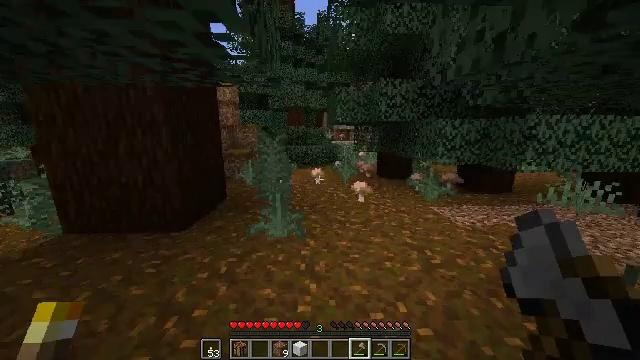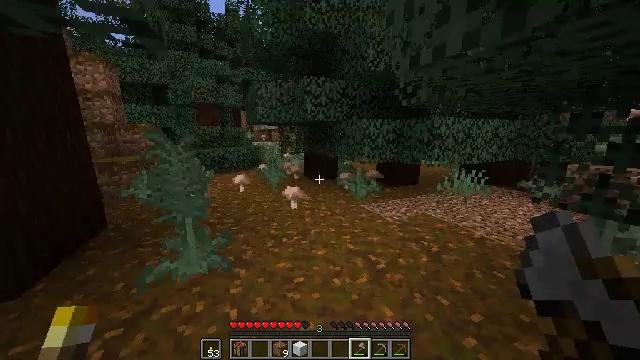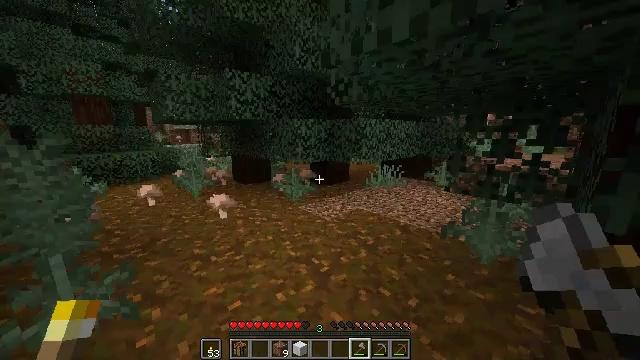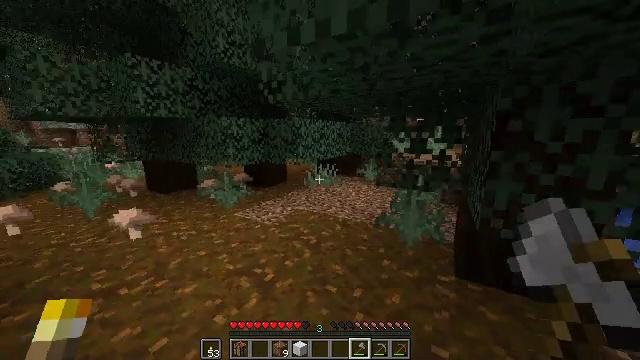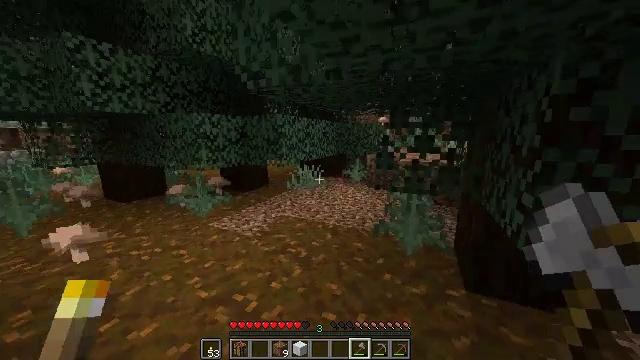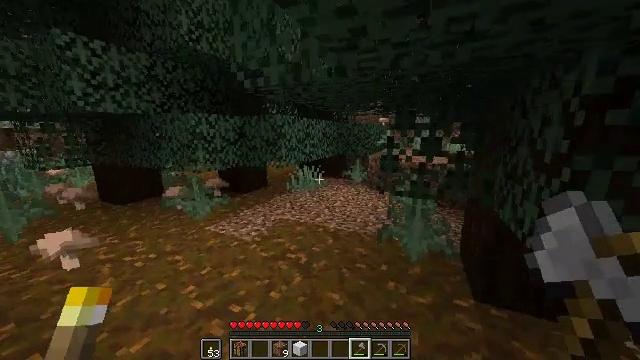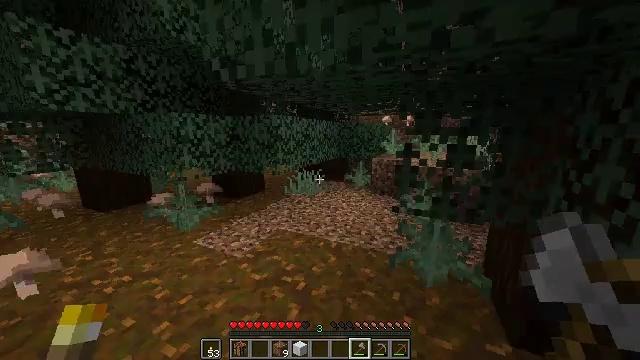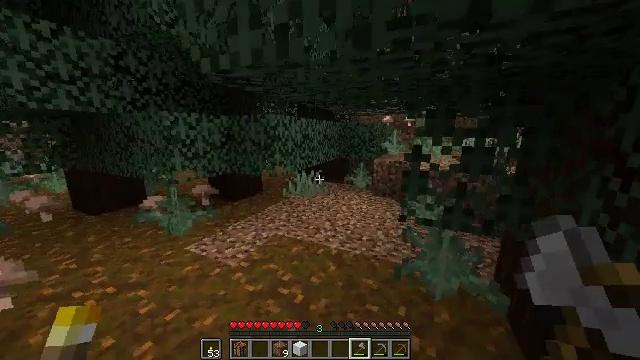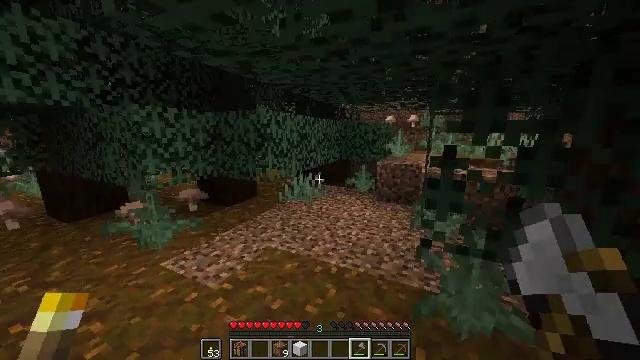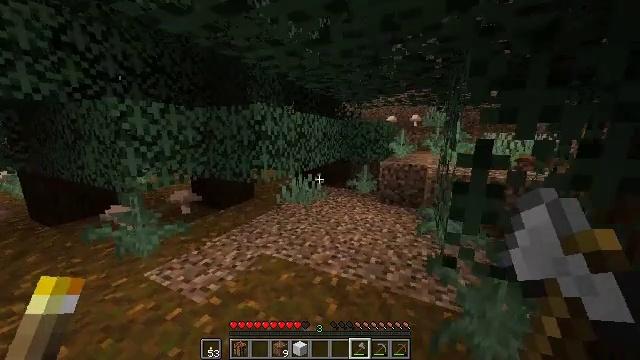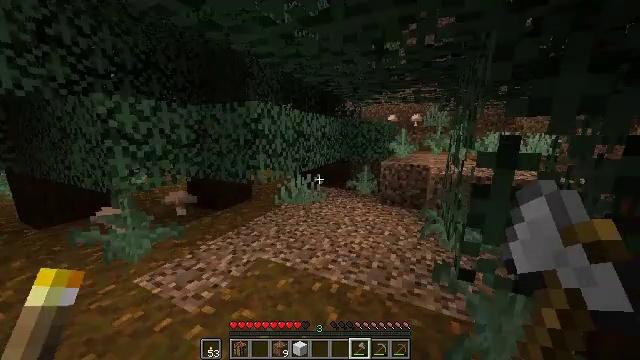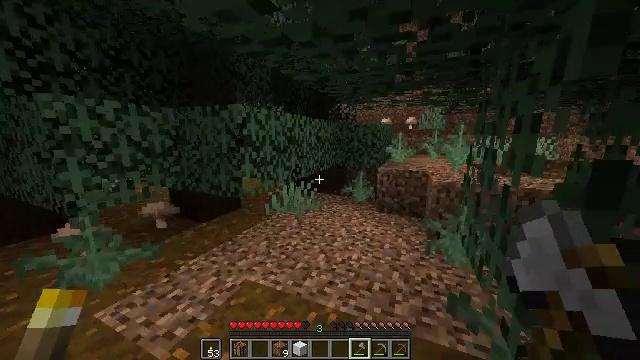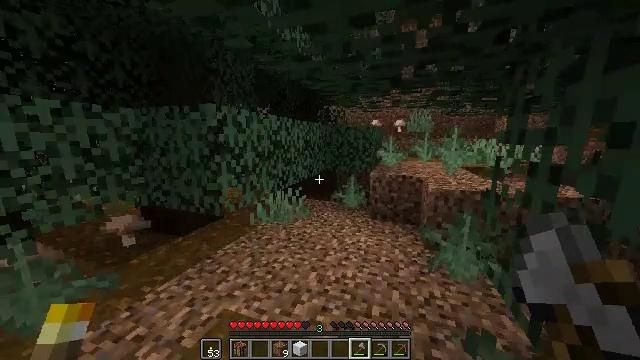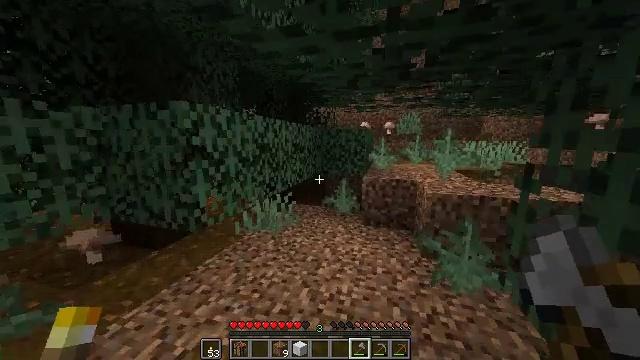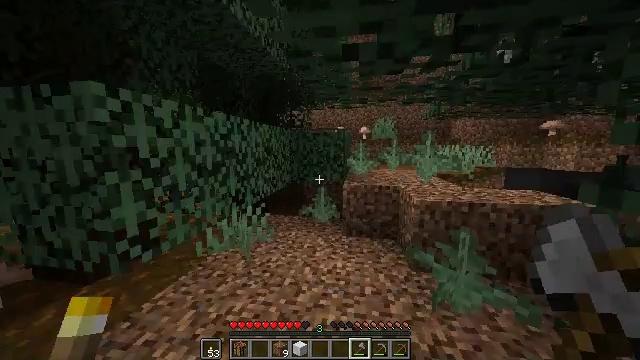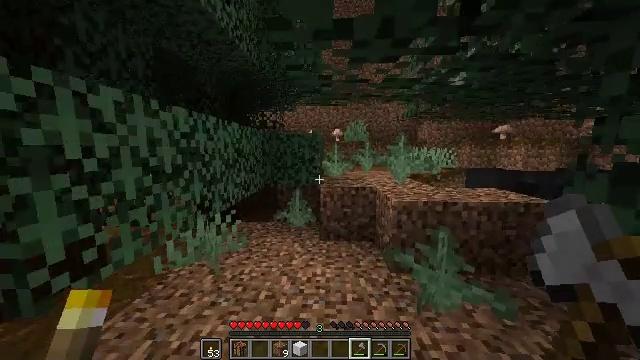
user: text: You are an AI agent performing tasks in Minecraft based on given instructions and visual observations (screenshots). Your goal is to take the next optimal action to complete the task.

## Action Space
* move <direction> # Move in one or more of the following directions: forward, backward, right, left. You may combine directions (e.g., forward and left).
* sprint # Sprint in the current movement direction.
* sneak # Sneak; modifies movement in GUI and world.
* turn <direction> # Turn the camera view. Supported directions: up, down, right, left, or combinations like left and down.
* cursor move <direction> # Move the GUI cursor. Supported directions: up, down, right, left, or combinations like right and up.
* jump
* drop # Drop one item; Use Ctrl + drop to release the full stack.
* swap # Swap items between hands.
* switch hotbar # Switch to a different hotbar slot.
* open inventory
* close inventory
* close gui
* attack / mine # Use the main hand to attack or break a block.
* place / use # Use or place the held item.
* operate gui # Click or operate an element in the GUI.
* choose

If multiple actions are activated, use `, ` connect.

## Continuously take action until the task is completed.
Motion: motion action
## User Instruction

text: Dig up some sand.
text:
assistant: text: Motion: move forward, turn right
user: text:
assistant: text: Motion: move forward, turn right
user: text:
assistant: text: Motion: move forward, sprint, turn right
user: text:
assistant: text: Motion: move forward, sprint, turn right
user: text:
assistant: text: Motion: move forward, sprint
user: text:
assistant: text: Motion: move forward, sprint
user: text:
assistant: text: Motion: move forward, sprint
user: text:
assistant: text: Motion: move forward, sprint
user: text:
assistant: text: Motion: move forward, sprint
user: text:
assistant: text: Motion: move forward, sprint
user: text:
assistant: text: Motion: move forward, sprint, turn right
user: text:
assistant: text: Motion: move forward, sprint, turn right
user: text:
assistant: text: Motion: move forward, sprint, turn right
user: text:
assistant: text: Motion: move forward, sprint, turn right and up
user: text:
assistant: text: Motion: move forward and move left, sprint, turn right
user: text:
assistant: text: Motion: move forward and move left, sprint, turn right
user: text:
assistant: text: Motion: move forward and move left, sprint, turn right
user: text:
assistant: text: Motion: move forward, sprint, turn right
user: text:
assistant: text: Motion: move forward, sprint, turn right
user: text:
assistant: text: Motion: move forward, sprint
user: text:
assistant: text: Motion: move forward, sprint
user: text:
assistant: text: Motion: move forward, sprint
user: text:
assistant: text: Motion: move forward, sprint
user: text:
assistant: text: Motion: move forward, sprint
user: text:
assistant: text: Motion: move forward, sprint
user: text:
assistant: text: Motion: move forward, sprint, turn left and down
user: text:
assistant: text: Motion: move forward, sprint, turn left and down
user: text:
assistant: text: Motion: move forward, sprint, turn down, jump
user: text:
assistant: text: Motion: move forward, sprint, turn right and down, jump
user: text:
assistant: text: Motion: move forward, sprint, turn right and down, jump